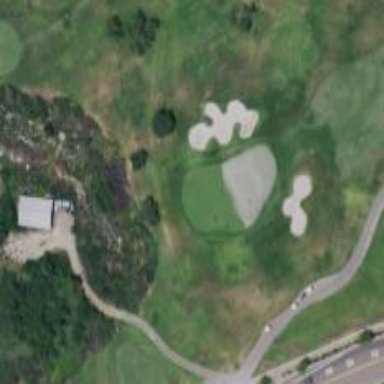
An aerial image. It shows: View of golf hole.